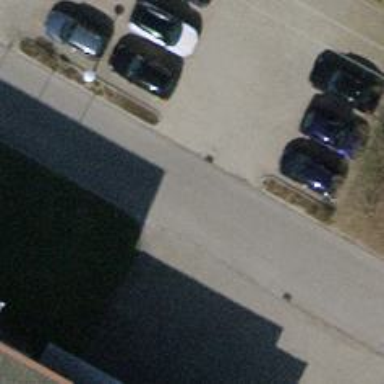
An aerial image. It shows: Parking aisle made of paving stones.